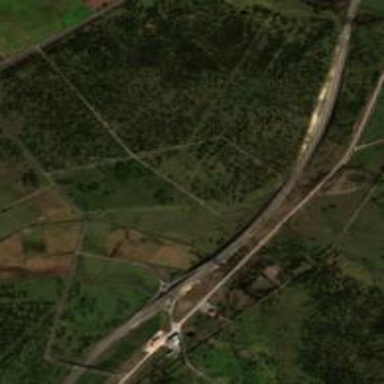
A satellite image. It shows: Motorway junction.